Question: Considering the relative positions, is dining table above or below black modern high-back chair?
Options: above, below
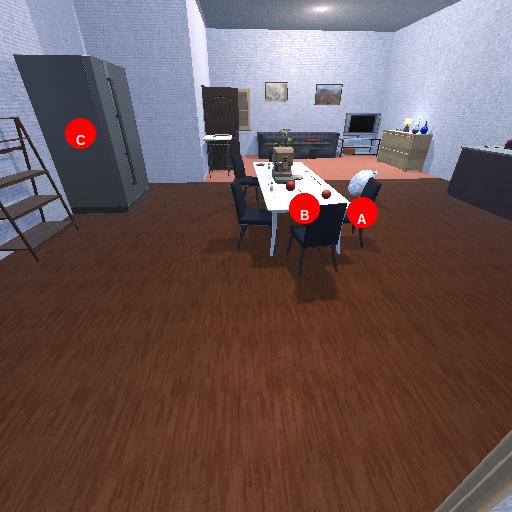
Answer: above